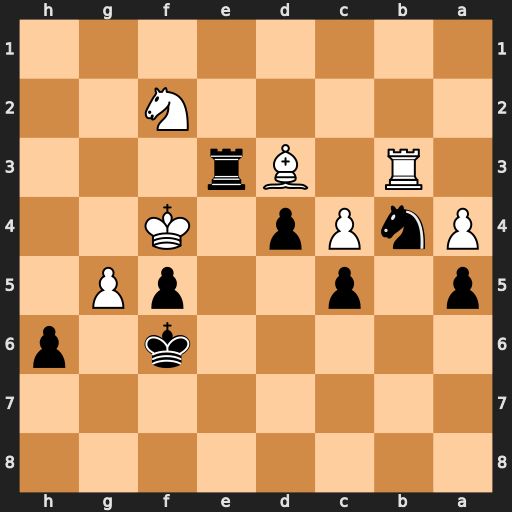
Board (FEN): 8/8/5k1p/p1p2pP1/PnPp1K2/1R1Br3/5N2/8
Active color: b
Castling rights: -
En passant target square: -
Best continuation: hxg5#